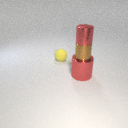
small red metal cylinder above small brown metal cylinder